Field crop: tomato
Growth stage: 1
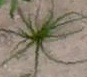
Species: cyperus